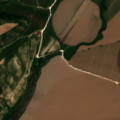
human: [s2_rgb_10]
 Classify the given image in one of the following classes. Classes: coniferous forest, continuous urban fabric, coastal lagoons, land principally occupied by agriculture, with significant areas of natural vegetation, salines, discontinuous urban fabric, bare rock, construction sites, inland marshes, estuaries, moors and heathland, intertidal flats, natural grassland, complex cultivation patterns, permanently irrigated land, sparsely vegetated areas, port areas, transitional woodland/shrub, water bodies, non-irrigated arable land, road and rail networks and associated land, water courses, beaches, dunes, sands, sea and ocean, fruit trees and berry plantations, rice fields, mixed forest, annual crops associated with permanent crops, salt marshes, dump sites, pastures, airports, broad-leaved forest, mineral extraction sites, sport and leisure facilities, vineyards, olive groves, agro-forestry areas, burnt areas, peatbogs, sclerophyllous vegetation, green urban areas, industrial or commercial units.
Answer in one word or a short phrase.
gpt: permanently irrigated land, vineyards, broad-leaved forest, transitional woodland/shrub